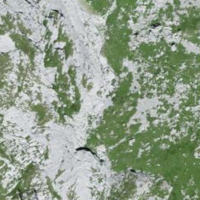
EUNIS habitat code: 23
Species observed at this site:
Hieracium villosum
Hedysarum hedysaroides